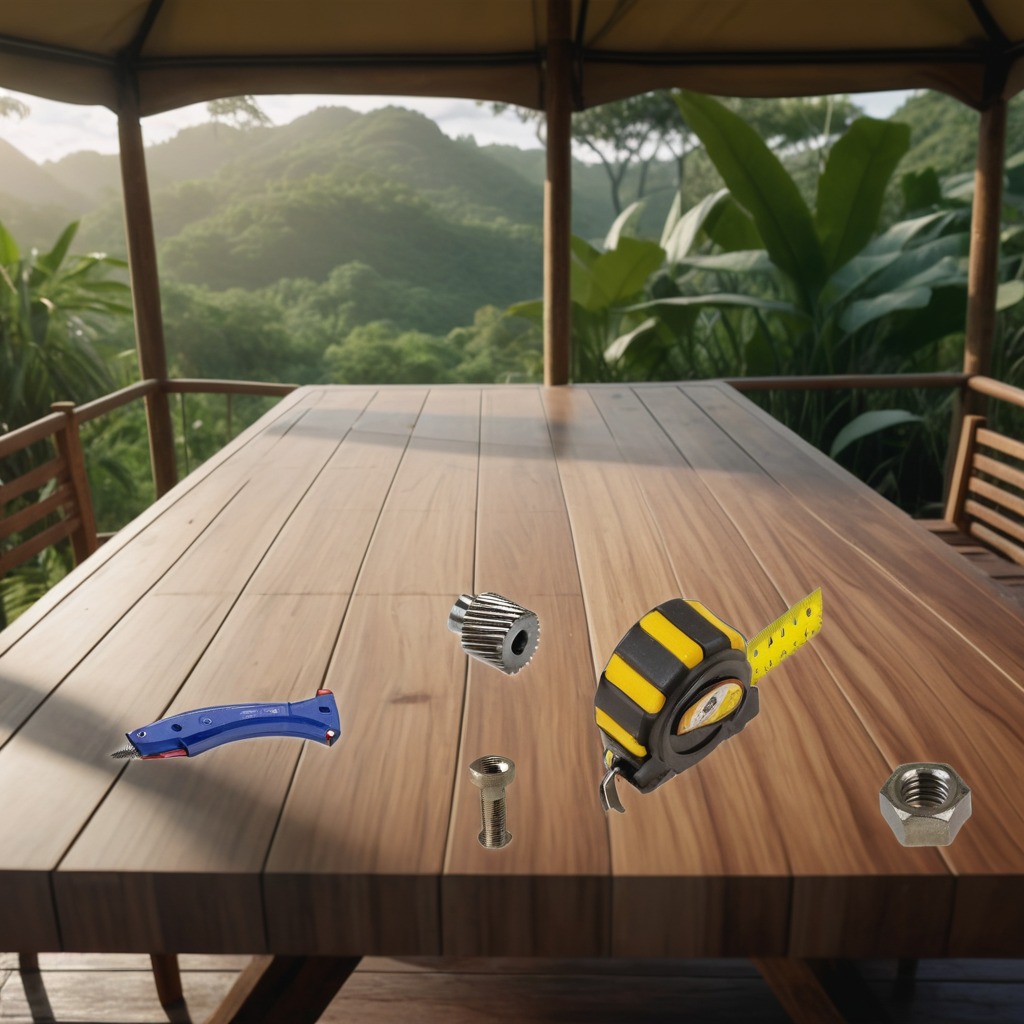
A steel gear with teeth, a utility knife, a measuring tape, a metal machine screw, and a metal nut are lying on a wooden table inside a jungle field workshop tent.